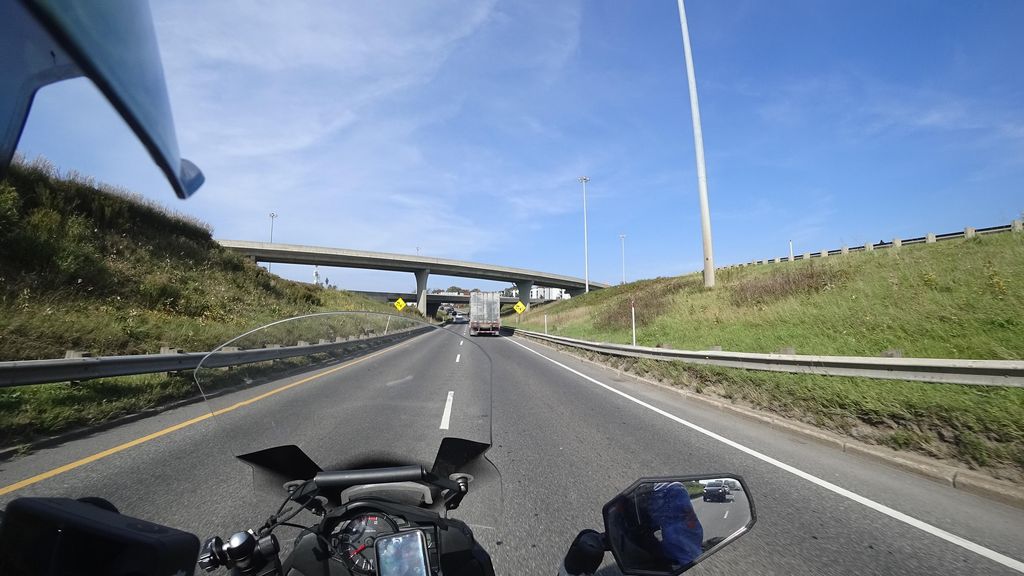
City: quebec_city